Field crop: maize
Growth stage: 1
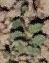
Species: convolvulus